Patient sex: M
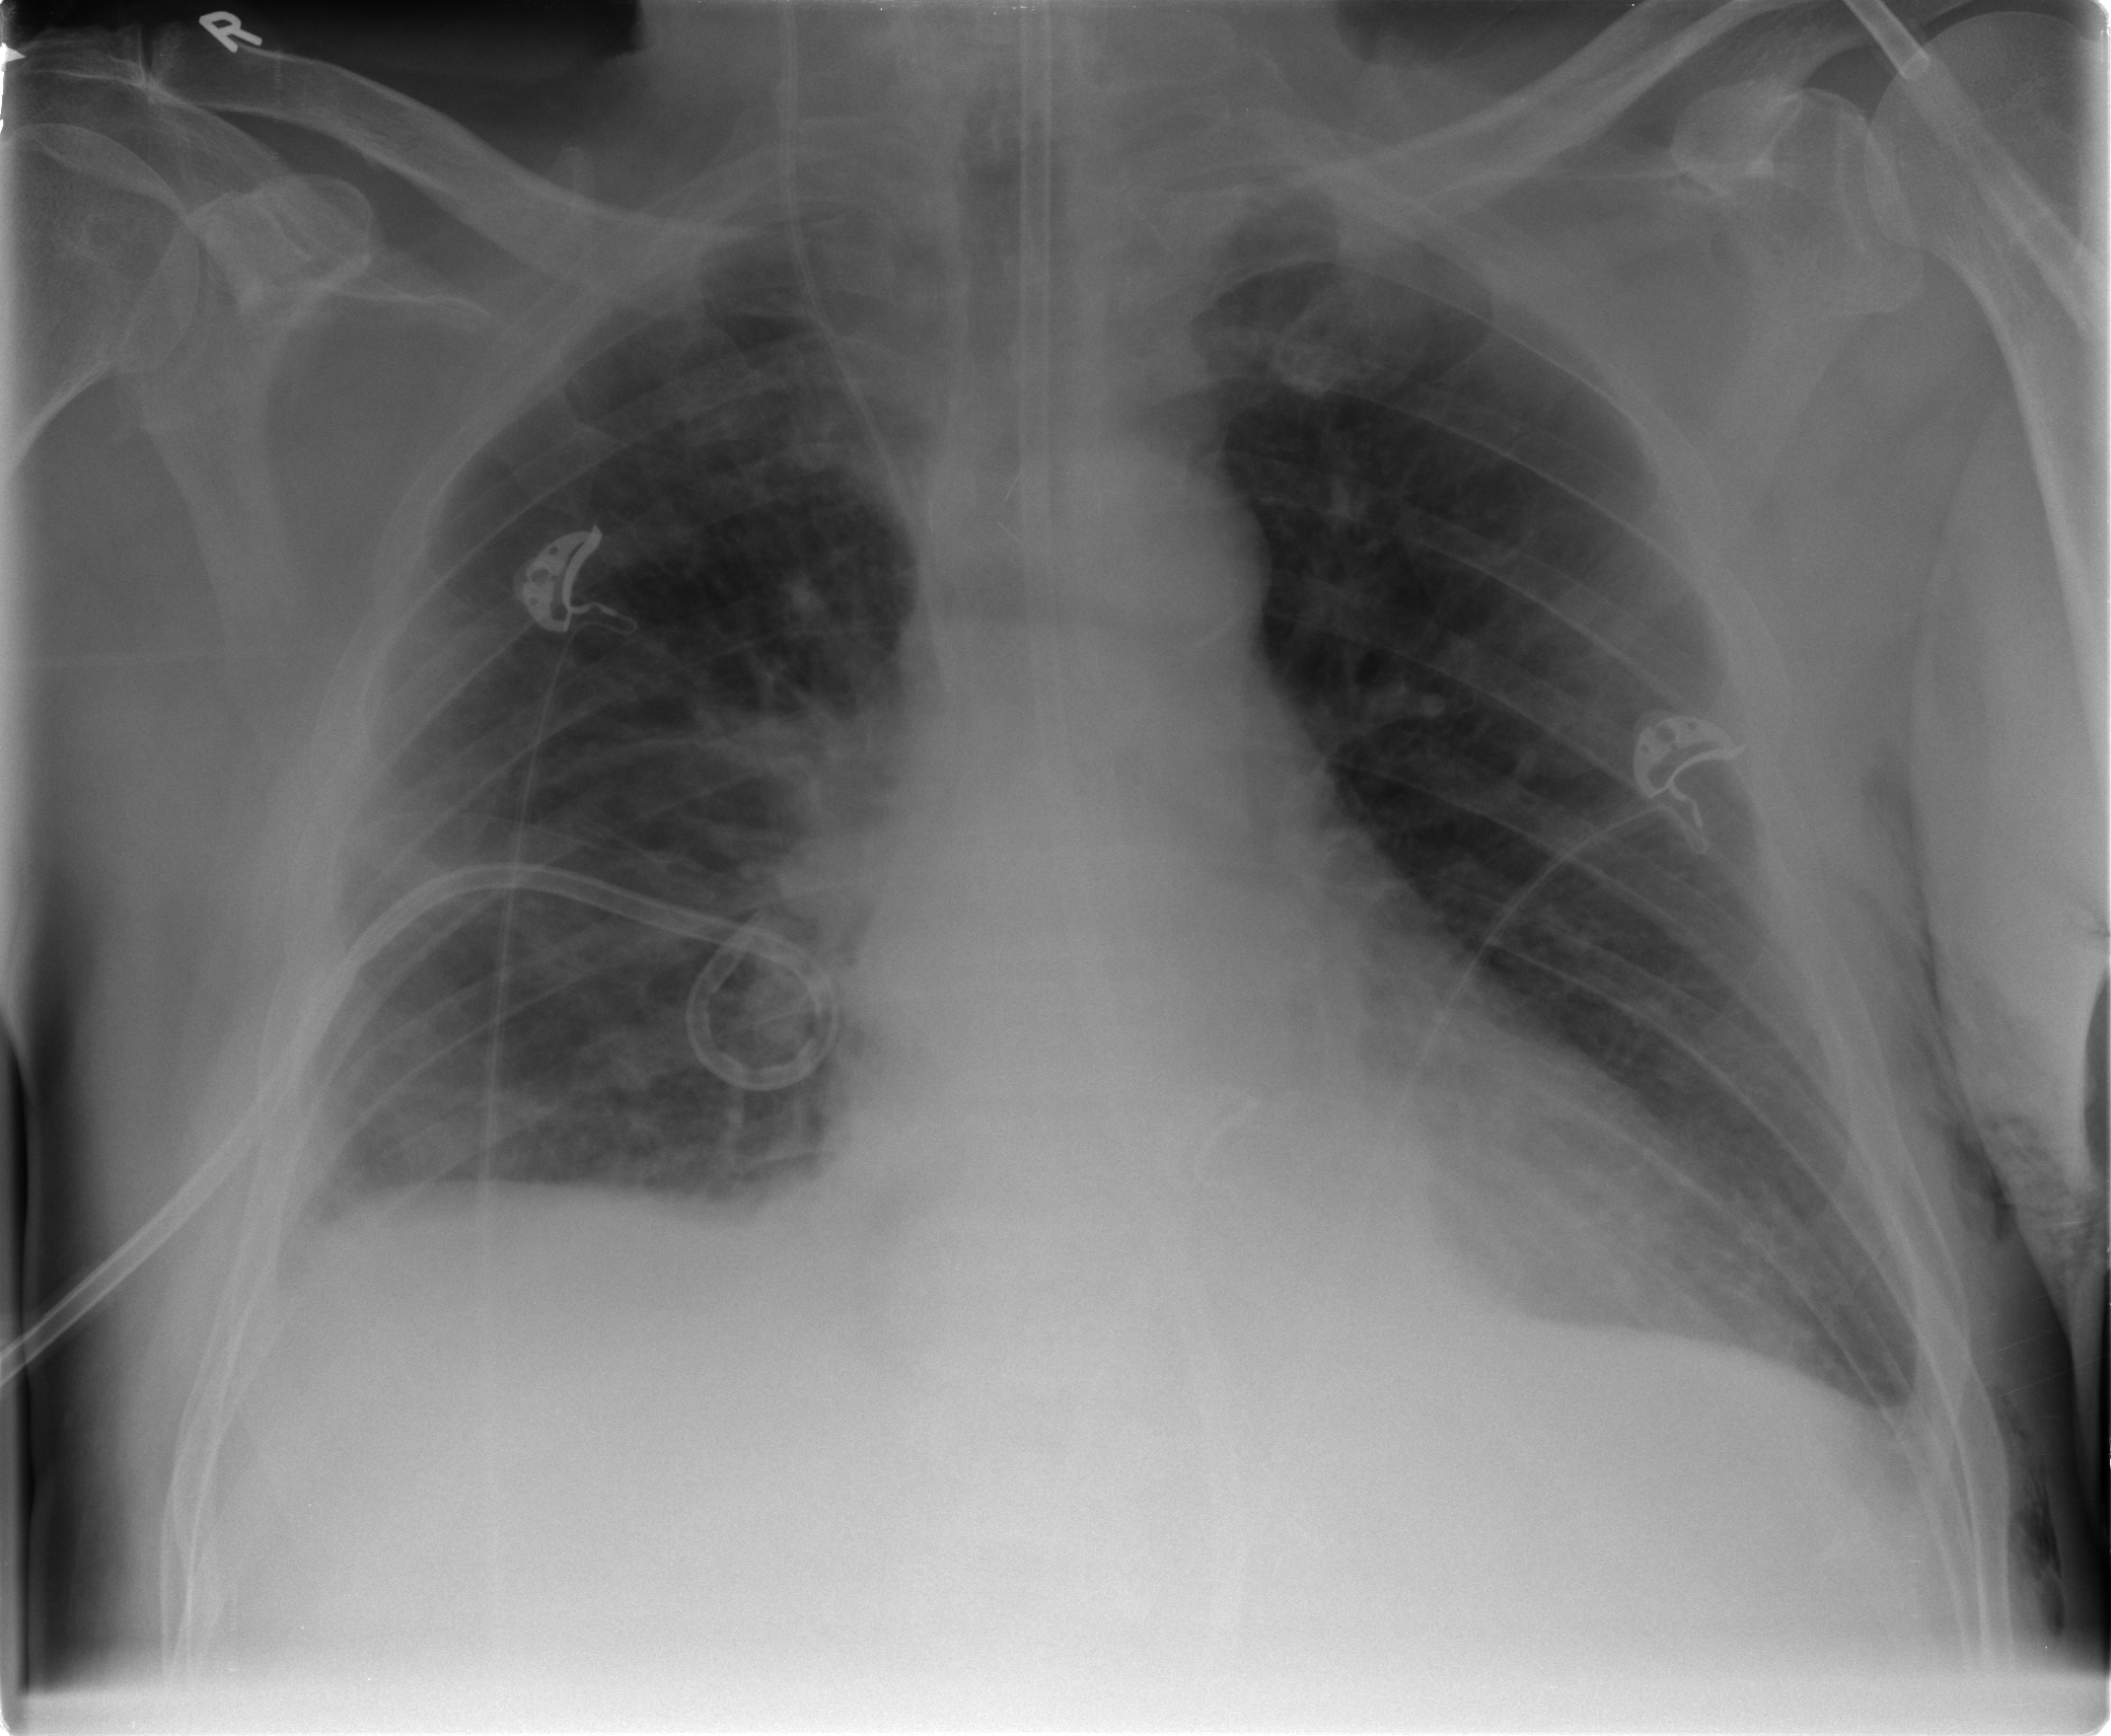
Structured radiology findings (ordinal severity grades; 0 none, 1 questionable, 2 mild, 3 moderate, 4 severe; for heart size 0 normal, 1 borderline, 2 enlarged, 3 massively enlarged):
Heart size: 0
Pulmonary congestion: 1
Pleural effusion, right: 1
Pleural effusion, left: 1
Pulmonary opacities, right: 1
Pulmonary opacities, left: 0
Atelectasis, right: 2
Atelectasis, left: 2